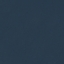
Label: SeaLake